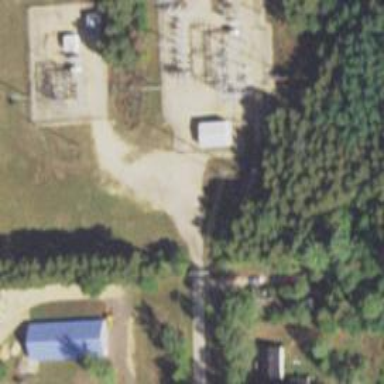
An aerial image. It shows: Power substation.